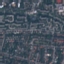
Land use / land cover: Residential